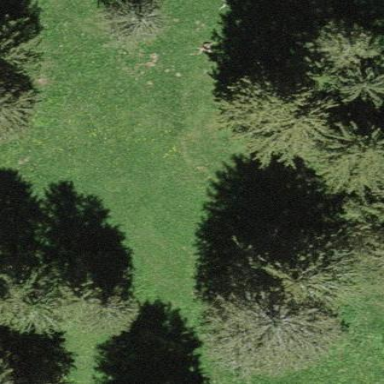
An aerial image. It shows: Serene woodland landscape.